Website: slack
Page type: billing-address
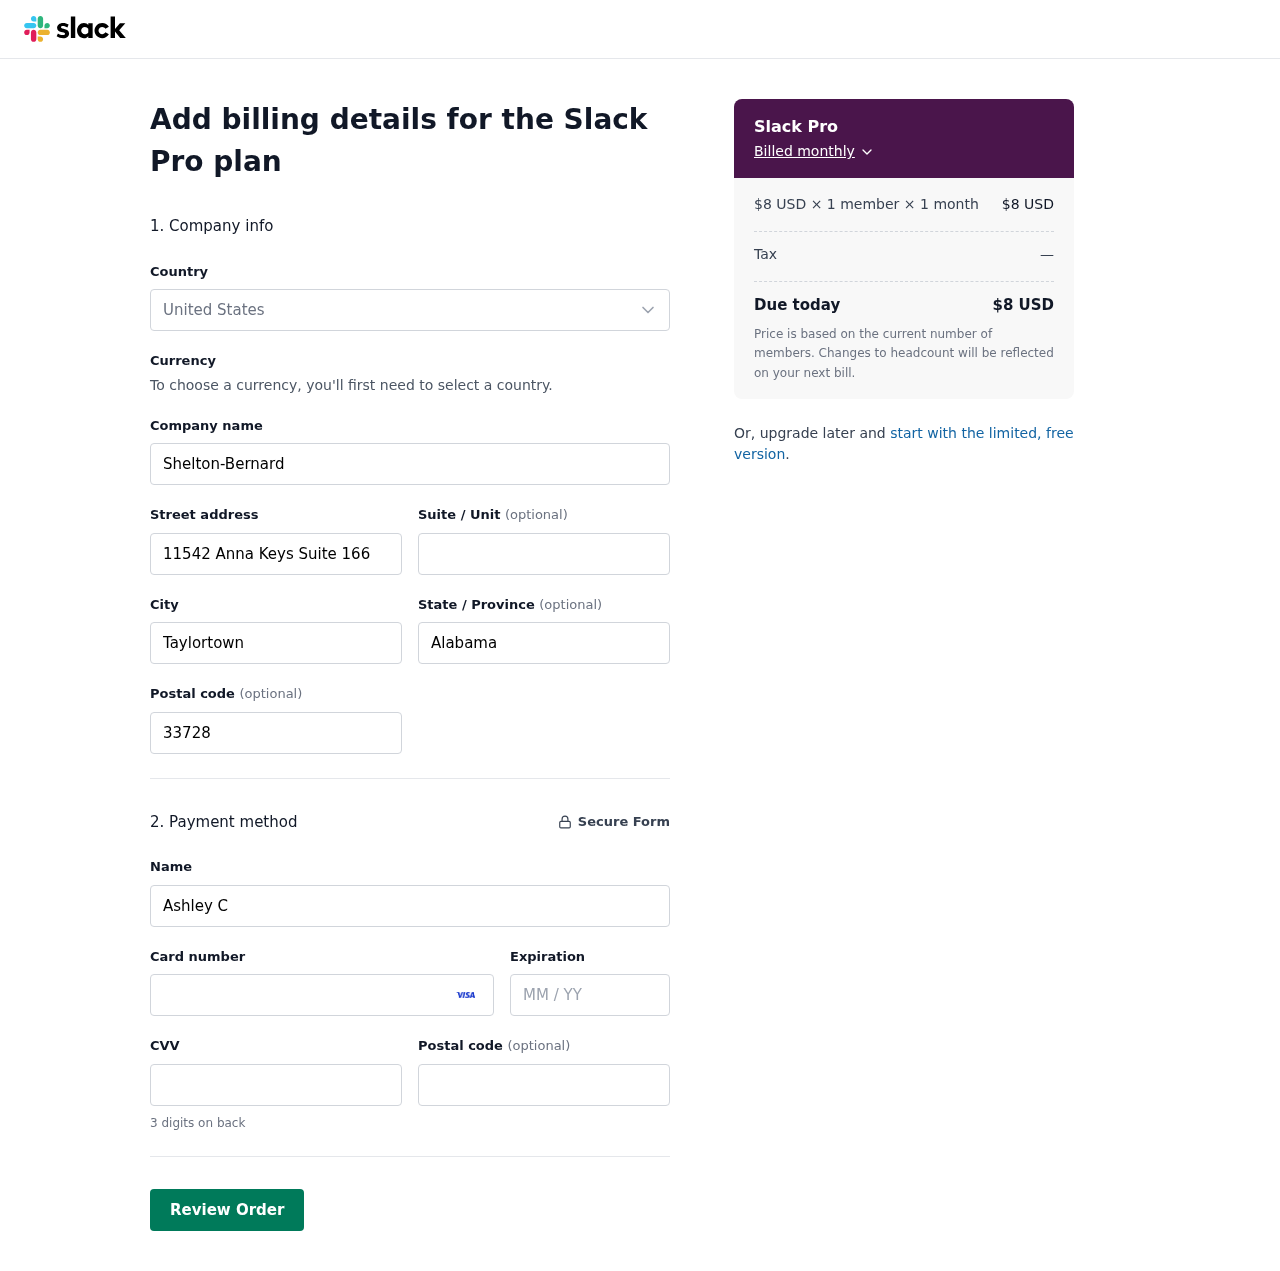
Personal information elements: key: PII_CARD_CVV
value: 748
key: PII_CARD_EXPIRY
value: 10/26
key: PII_CARD_NUMBER
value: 4770 0550 6357 4861
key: PII_CITY
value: Taylortown
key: PII_COMPANY
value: Shelton-Bernard
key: PII_COUNTRY
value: United States
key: PII_FULLNAME
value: Ashley Campos
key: PII_POSTCODE
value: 33728
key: PII_STATE
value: Alabama
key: PII_STREET
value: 11542 Anna Keys Suite 166
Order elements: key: ORDER_PLAN_PRICE
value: $8 USD
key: ORDER_NUM_MEMBERS
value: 1 member
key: ORDER_NUM_MONTHS
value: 1 month
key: ORDER_SUBTOTAL
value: $8 USD
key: ORDER_TAX
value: —
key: ORDER_TOTAL
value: $8 USD